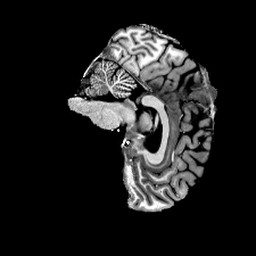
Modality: T1w
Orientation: sagittal
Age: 48
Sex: male
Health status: healthy
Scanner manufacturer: siemens
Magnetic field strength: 6.98 T
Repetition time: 6 s
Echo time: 0.00302 s